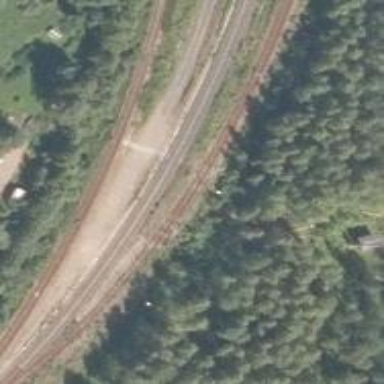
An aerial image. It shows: Railway track.